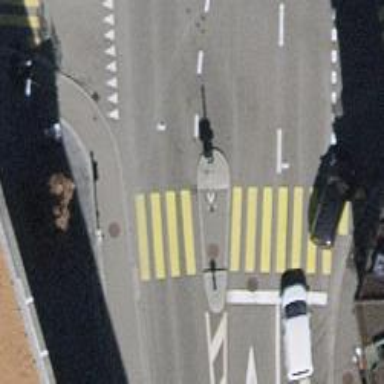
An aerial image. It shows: Road crossing with traffic signals.